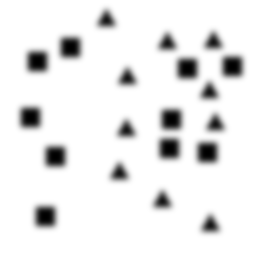
Squares: 10
Triangles: 10
Stars: 0
Total shapes: 20